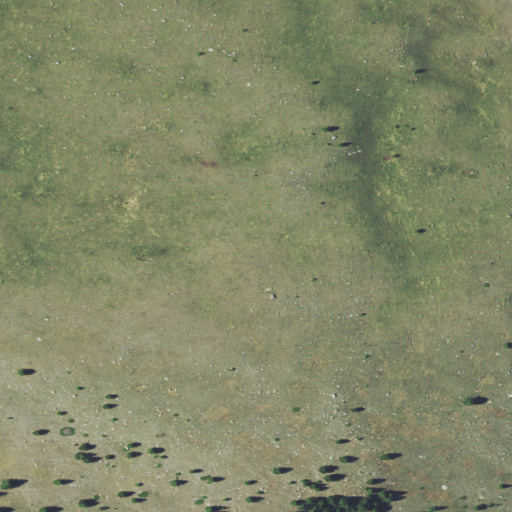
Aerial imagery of plain(s) in Montana named South America Park containing shrub and grassland